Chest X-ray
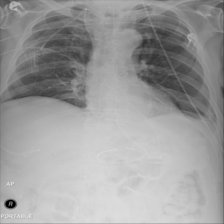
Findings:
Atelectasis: negative
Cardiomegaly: negative
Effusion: negative
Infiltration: negative
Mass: negative
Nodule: negative
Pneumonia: negative
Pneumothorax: negative
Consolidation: negative
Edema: negative
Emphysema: negative
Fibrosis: negative
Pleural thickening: negative
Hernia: negative